Question: Is there a native markdown way to put caption or legend or key (without requiring some html stuff) under an inserted image or graph like my following example?
'''

<center>**<u>Figure1</u>:** *here would be my legend under this graph*</center>
'''
thanks for incoming help
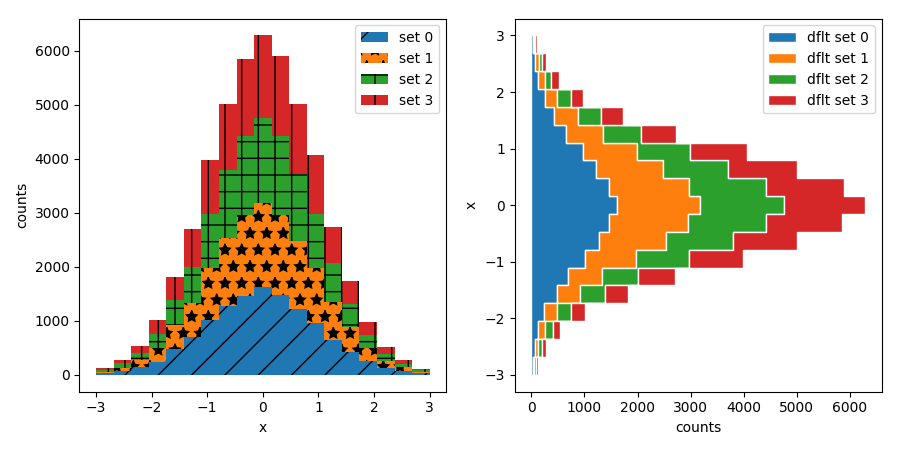
Answer: In short, No. You need to use HTML.
By "native Markdown" I assume you mean the original basic set of rules defined <URL>. As is clear from a review of those rules, there is no provision for defining a "caption". Of course, some Markdown parsers have included additional add-ons and some of those may include some support for a caption, but it would be non-standard and probably not portable across implementations.
That said, it is not impossible to create a caption via standard Markdown. As the rules <URL>:
> For any markup that is not covered by Markdown's syntax, you simply use HTML itself. There's no need to preface it or delimit it to indicate that you're switching from Markdown to HTML; you just use the tags.
But it is clear that that is already known, as the question specifically asks for a solution "without requiring some html stuff". However, notice the previous paragraph in the rules, where the philosophy behind the design decision to allow raw HTML is explained (emphasis preserved):
> Markdown is not a replacement for HTML, or even close to it. Its syntax is very small, corresponding only to a very small subset of HTML tags. The idea is not to create a syntax that makes it easier to insert HTML tags. In my opinion, HTML tags are already easy to insert. The idea for Markdown is to make it easy to read, write, and edit prose. HTML is a format; Markdown is a format. Thus, Markdown's formatting syntax only addresses issues that can be conveyed in plain text.
In other words, HTML is the correct tool for the job. Your use case does not fit with Markdown's intended purpose. HTML does fit your intended purpose and as "HTML tags are already easy to insert" you should just use HTML.